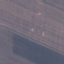
Land use / land cover: AnnualCrop